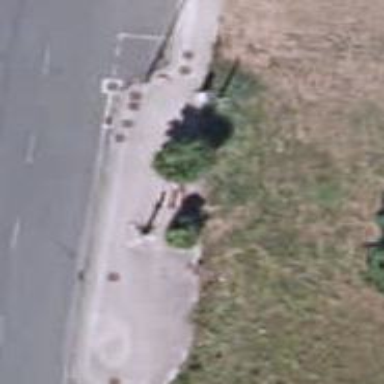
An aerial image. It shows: Bench.